Interaction volume radius: 5 \u00c5
Interaction volume height: 20 \u00c5
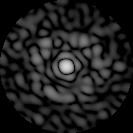
Disorder parameter: 0.8363